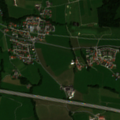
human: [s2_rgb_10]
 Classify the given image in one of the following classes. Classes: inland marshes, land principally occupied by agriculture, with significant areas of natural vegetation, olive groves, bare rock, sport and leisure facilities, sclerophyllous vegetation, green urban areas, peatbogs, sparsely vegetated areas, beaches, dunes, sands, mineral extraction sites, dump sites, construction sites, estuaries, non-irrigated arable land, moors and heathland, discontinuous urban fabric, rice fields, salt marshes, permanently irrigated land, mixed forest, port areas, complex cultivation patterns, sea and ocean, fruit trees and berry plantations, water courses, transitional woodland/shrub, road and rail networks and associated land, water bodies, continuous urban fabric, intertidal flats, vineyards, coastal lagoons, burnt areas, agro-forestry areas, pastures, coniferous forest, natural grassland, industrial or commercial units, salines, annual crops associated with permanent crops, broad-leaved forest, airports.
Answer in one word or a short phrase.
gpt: discontinuous urban fabric, sport and leisure facilities, pastures, land principally occupied by agriculture, with significant areas of natural vegetation